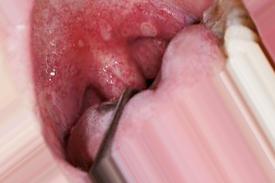
Condition: Mouth Ulcer